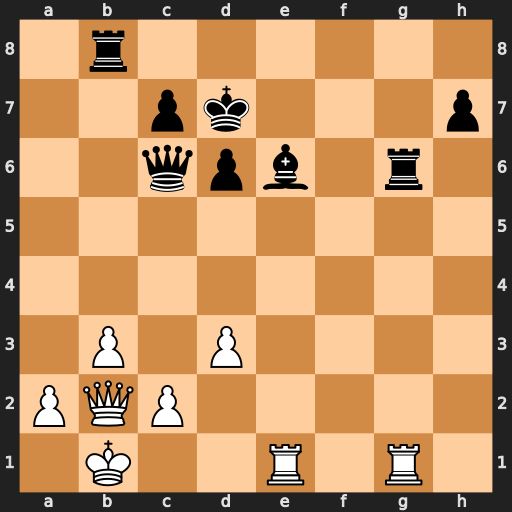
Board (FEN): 1r6/2pk3p/2qpb1r1/8/8/1P1P4/PQP5/1K2R1R1
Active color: w
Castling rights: -
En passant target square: -
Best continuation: Rxg6 hxg6 Qg7+ Kc8 Rxe6